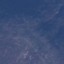
Land use / land cover: HerbaceousVegetation